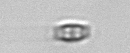
Label: pennate